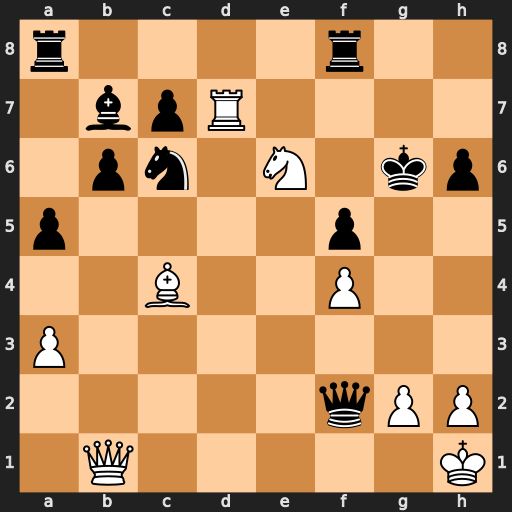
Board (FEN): r4r2/1bpR4/1pn1N1kp/p4p2/2B2P2/P7/5qPP/1Q5K
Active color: w
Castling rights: -
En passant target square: -
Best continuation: Rg7+ Kf6 Qa1+ Nd4 Nxd4